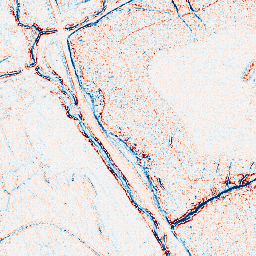
Category: edge_preserving
Decomposition family: bilateral
Decomposition parameters: d: 5
sigma_color: 25
sigma_space: 75
Upsampling method: nearest
Upsampling parameters: scale: 2
Upsampling scale: 2